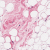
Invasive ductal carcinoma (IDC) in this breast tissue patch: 0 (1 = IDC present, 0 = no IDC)